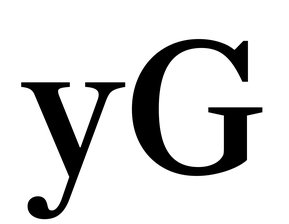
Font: LibreCaslonText_Medium